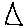
Label: triangle